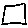
Label: square